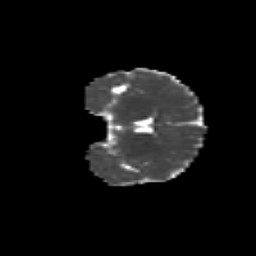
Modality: MD
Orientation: coronal
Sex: male
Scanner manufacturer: siemens
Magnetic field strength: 3 T
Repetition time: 5 s
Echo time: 0.071 s